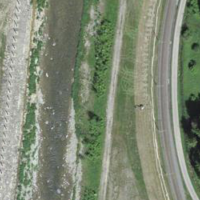
EUNIS habitat code: 24
Species observed at this site:
Lythrum salicaria
Juncus inflexus
Mentha aquatica
Lysimachia vulgaris
Filipendula ulmaria